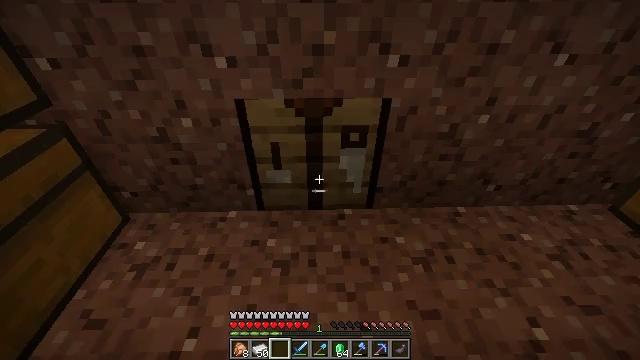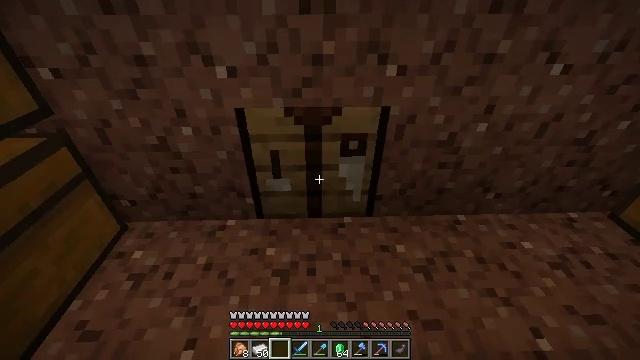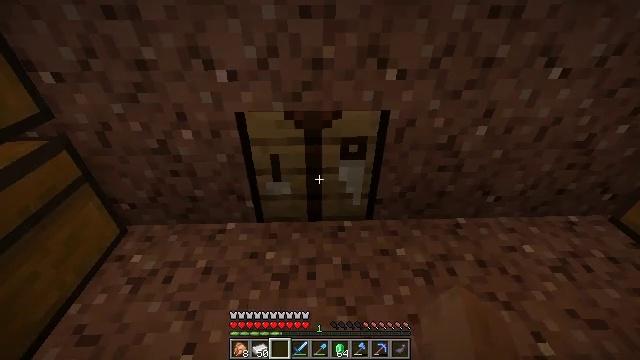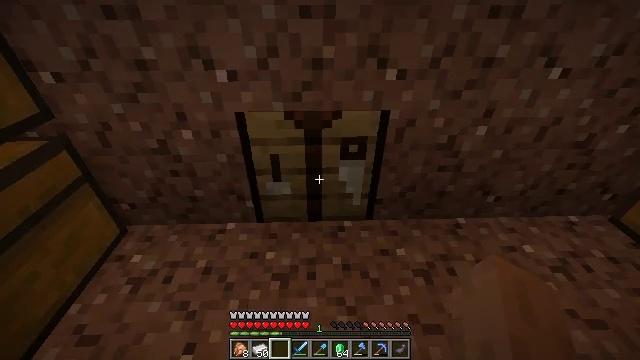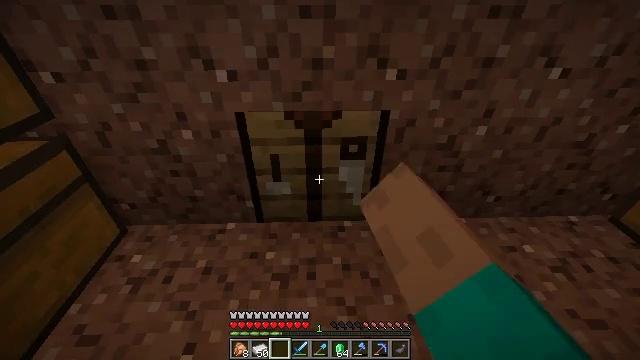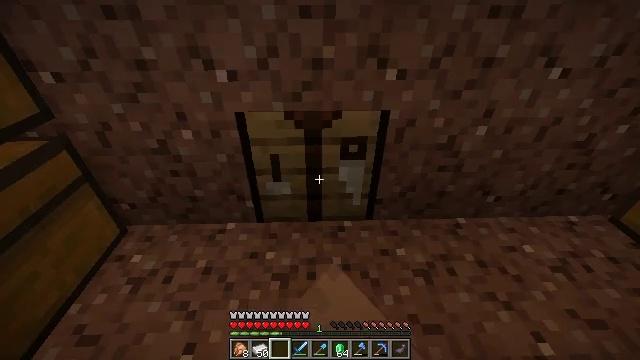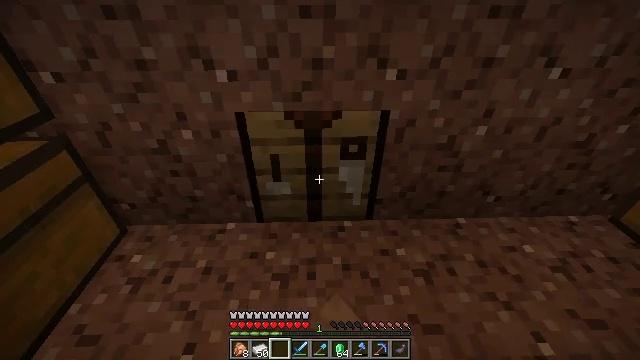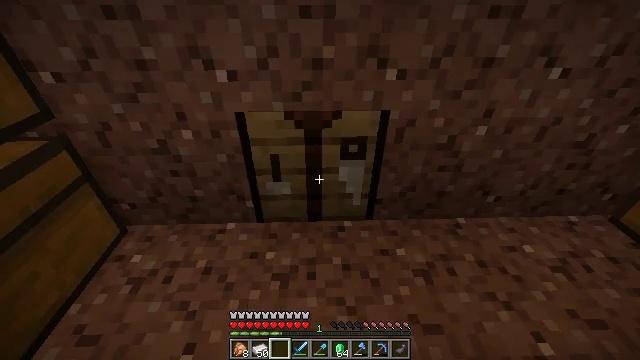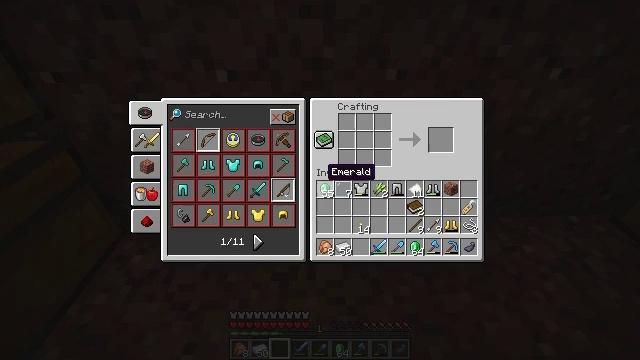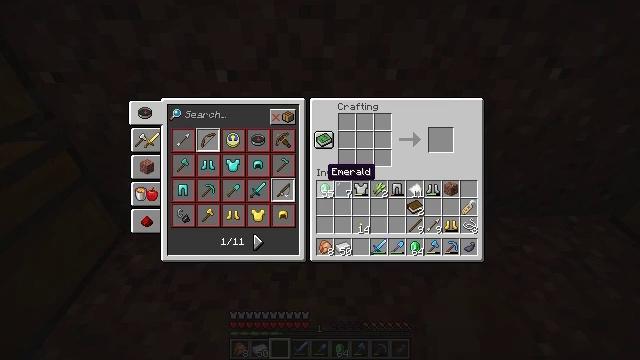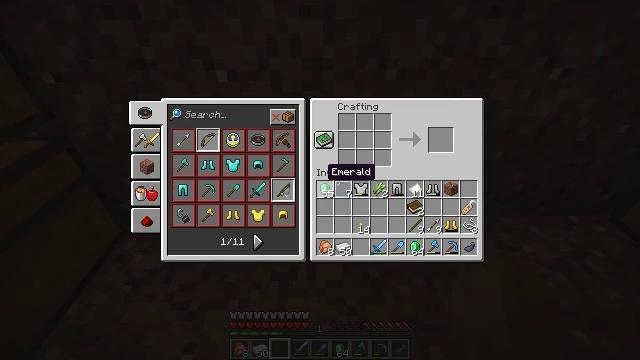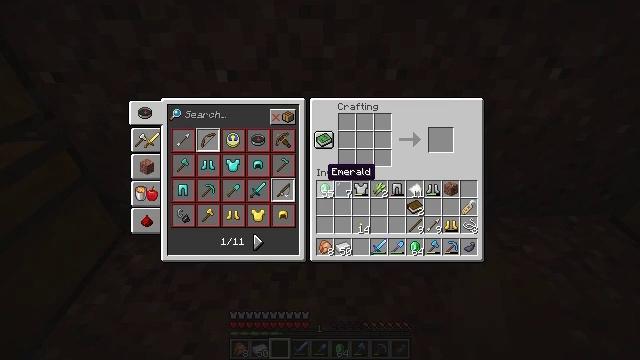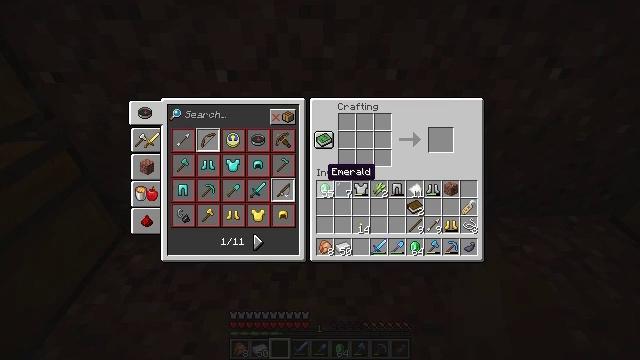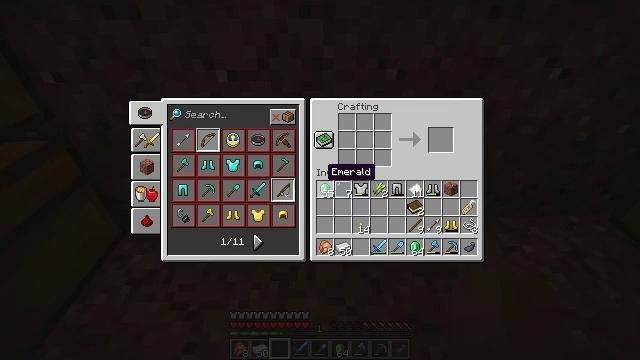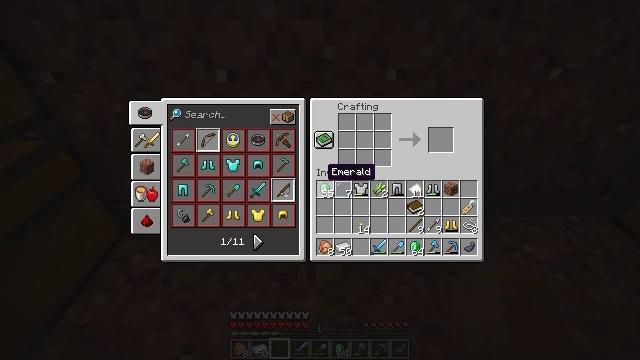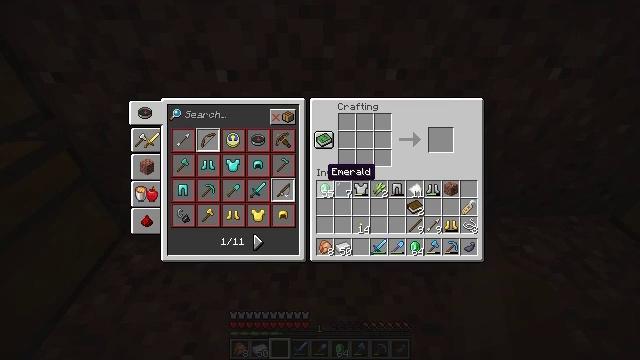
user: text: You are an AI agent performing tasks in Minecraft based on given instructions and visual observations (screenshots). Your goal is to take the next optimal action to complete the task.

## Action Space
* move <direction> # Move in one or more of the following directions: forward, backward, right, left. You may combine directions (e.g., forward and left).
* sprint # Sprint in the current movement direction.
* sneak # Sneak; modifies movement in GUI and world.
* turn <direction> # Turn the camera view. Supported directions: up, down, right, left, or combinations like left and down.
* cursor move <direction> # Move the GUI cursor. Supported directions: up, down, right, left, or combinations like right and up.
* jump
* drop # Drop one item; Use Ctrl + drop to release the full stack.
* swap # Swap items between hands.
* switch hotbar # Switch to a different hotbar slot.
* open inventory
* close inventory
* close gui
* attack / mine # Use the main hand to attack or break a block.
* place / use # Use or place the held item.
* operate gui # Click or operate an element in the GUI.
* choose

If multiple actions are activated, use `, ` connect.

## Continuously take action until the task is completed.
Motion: motion action
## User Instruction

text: Craft a bow in the crafting menu.
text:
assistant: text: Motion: turn up
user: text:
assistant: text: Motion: no_op
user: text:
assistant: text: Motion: use / place
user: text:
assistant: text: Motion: use / place
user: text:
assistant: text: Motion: use / place
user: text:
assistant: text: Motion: no_op
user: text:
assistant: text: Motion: no_op
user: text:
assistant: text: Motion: open gui
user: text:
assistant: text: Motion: no_op
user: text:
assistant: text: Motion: no_op
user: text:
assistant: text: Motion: no_op
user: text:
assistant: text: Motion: no_op
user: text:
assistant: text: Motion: no_op
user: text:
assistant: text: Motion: no_op
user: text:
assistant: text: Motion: no_op
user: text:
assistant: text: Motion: no_op
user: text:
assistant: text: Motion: no_op
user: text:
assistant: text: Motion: no_op
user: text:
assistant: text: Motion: no_op
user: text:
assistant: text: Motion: no_op
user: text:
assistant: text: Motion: no_op
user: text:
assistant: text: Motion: no_op
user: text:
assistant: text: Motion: no_op
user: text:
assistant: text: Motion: no_op
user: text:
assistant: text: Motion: no_op
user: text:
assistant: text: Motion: no_op
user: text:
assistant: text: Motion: no_op
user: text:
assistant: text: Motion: no_op
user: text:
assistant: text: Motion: no_op
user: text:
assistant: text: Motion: no_op